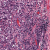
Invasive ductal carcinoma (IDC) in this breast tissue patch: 1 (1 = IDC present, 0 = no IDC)